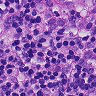
Metastatic tissue present: yes